Aerial crown-view tile of a tropical tree (Barro Colorado Island, Panama), acquired 20241014:
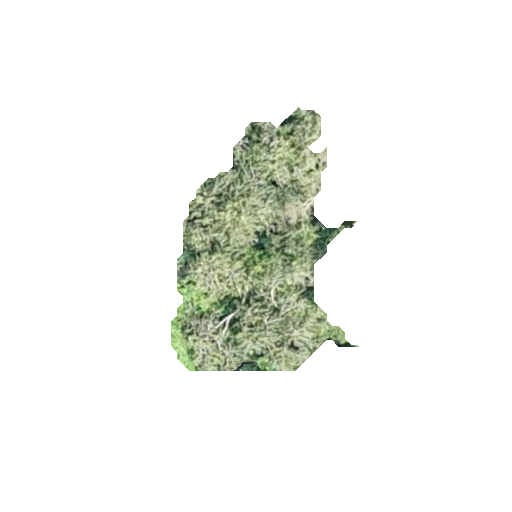
Species: Quararibea stenophylla
GBIF accepted scientific name: Quararibea stenophylla
Crown area: 48.741 m²